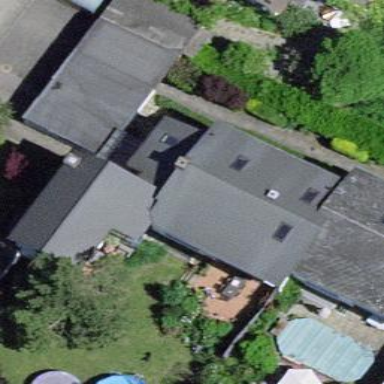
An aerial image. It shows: Group of garages.